Interaction volume radius: 5 \u00c5
Interaction volume height: 30 \u00c5
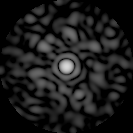
Disorder parameter: 0.8477